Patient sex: M
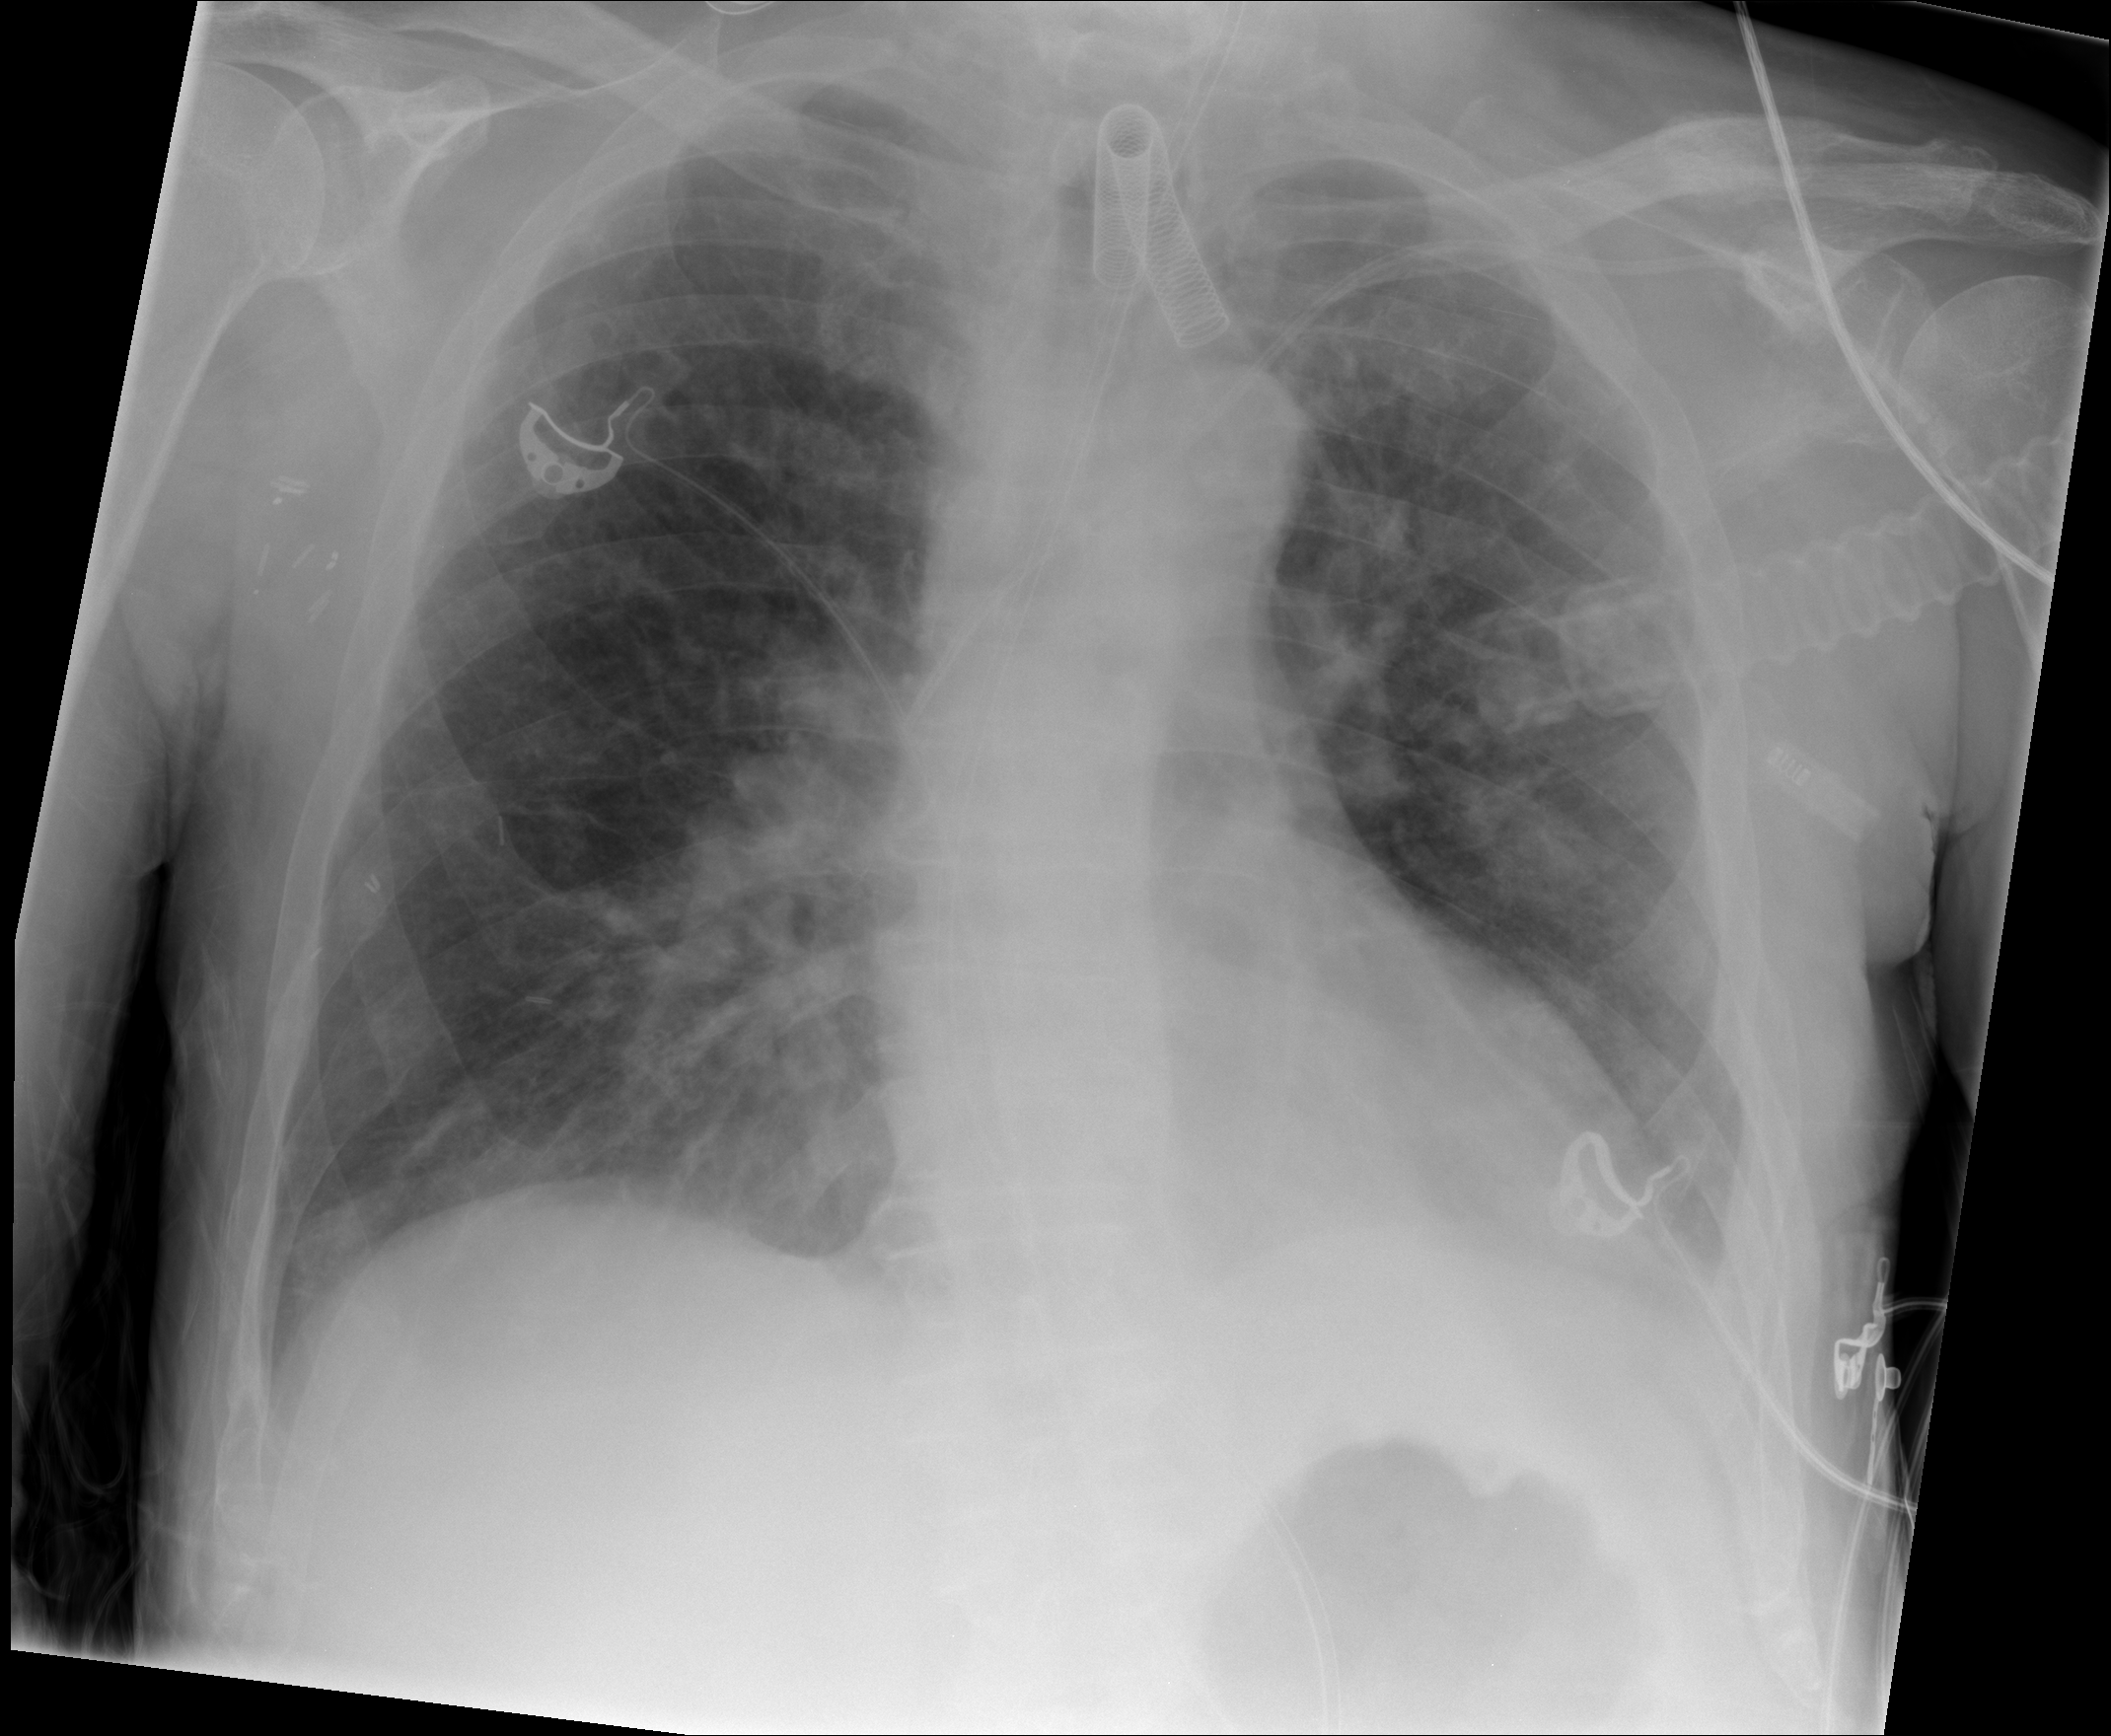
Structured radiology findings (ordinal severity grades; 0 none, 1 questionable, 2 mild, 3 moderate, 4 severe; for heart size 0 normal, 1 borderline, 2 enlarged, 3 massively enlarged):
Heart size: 1
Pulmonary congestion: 2
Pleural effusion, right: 0
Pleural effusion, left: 1
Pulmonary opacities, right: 0
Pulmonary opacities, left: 0
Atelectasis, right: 1
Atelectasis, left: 1